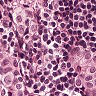
Metastatic tissue present: yes